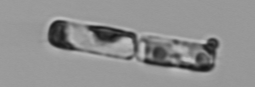
Label: Guinardia_delicatula